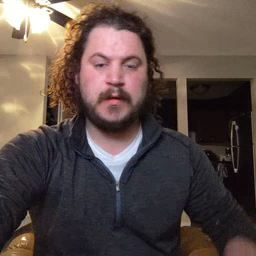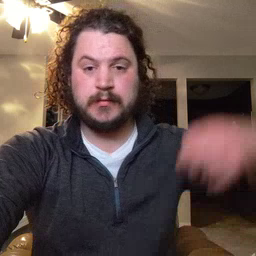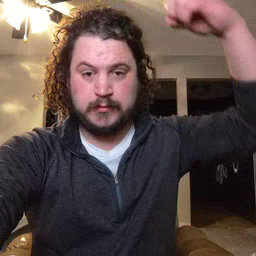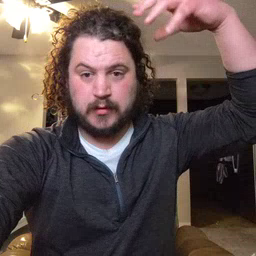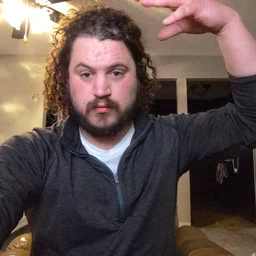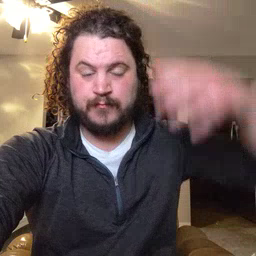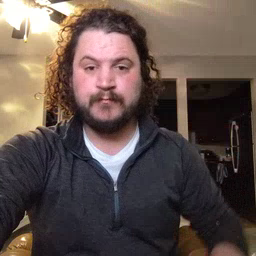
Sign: shower